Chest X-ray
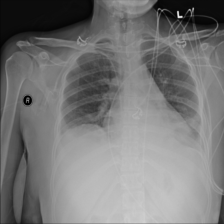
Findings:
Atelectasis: positive
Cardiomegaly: negative
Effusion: positive
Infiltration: positive
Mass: negative
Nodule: negative
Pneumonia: negative
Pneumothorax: negative
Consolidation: negative
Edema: negative
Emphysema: negative
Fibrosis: negative
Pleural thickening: negative
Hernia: negative